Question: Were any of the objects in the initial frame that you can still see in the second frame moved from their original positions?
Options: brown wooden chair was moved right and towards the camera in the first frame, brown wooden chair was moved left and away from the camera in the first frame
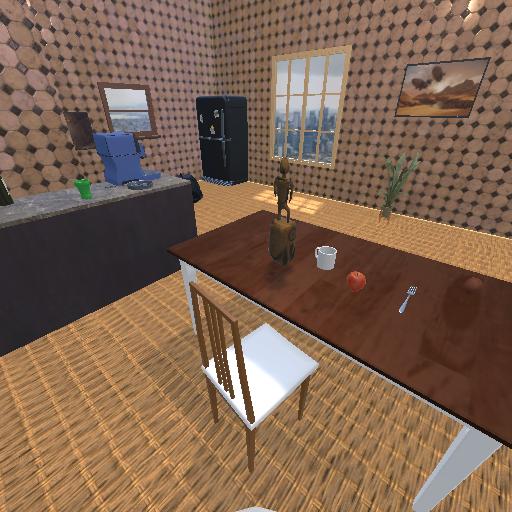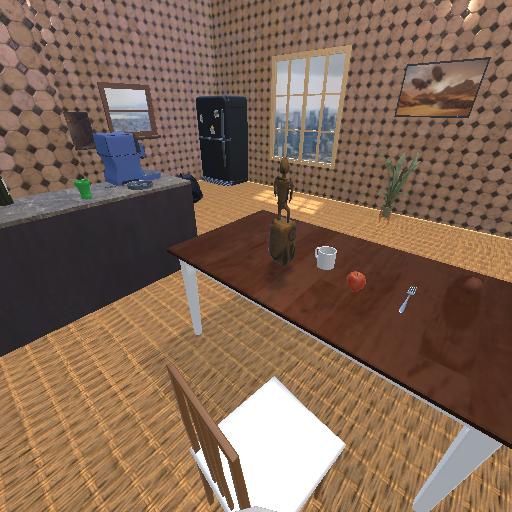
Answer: brown wooden chair was moved right and towards the camera in the first frame